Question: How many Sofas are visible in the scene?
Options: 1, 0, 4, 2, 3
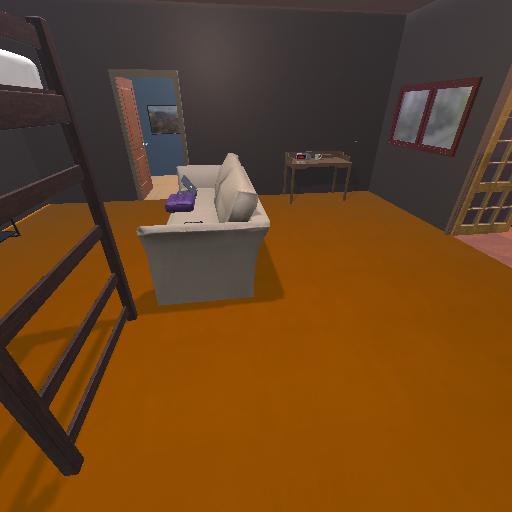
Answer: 1